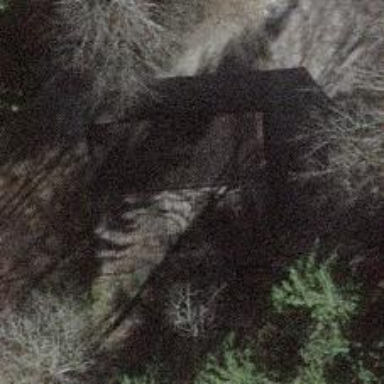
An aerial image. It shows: Wilderness hut for tourism.